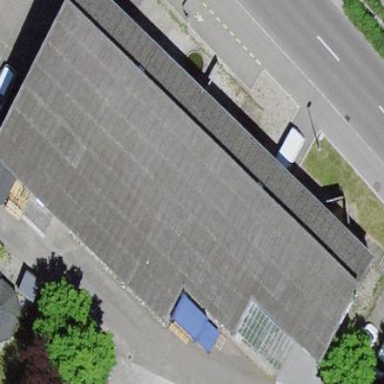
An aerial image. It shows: Commercial building.